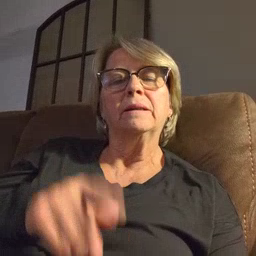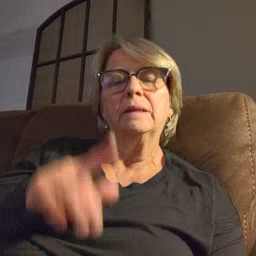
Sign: puppy